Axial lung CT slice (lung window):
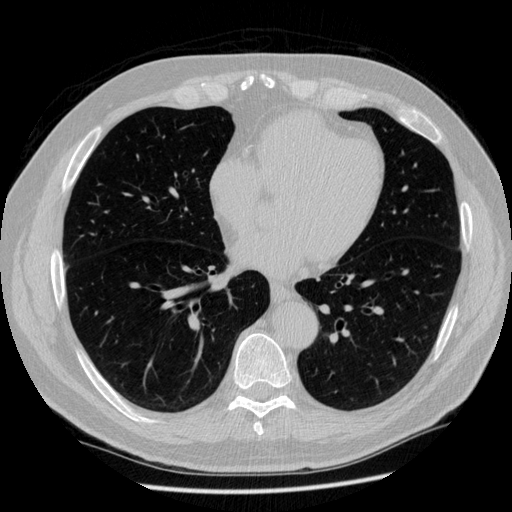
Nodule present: no